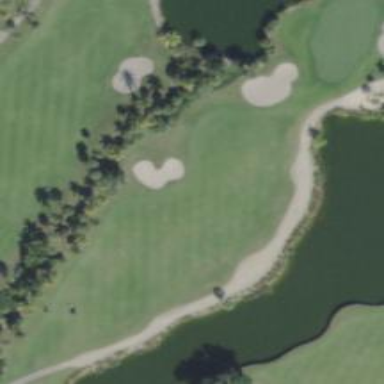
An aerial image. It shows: Grassy area designated as golf fairway.